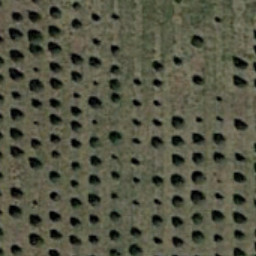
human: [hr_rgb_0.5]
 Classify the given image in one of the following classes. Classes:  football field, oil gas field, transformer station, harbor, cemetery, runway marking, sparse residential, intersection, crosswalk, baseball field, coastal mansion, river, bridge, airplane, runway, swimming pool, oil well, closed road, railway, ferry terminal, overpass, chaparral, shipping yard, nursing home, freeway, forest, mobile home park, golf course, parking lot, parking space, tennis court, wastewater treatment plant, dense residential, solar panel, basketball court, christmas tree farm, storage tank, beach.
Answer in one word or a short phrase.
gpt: christmas tree farm